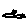
Label: bird